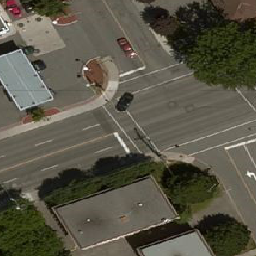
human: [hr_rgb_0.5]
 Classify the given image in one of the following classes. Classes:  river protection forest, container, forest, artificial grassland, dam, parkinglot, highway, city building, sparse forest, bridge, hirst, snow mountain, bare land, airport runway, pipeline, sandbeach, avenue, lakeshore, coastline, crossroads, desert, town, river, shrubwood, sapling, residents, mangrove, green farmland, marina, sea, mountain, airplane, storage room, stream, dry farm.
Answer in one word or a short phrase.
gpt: crossroads